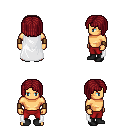
a pixel art fantasy rpg character, male body template, human, tanned skin, white cape, red pants, brunette pageboy hairstyle, leather bracers, black shoes, four views (front, back, left, right), 2x2 character sprite sheet, small pixel art, hard edges, no anti-aliasing